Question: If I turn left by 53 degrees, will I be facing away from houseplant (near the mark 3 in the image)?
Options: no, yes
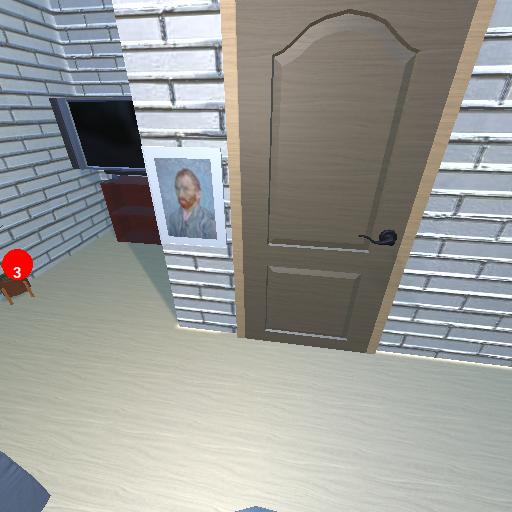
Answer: no